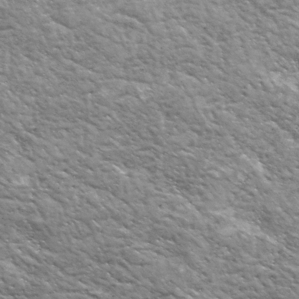
Label: frost